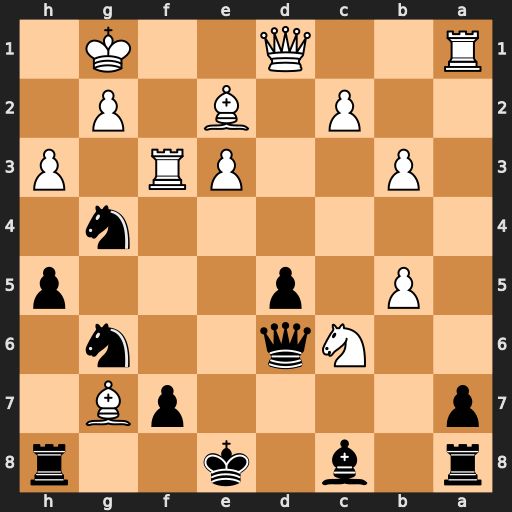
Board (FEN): r1b1k2r/p4pB1/2Nq2n1/1P1p3p/6n1/1P2PR1P/2P1B1P1/R2Q2K1
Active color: b
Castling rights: kq
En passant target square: -
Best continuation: Qh2+ Kf1 Qh1#